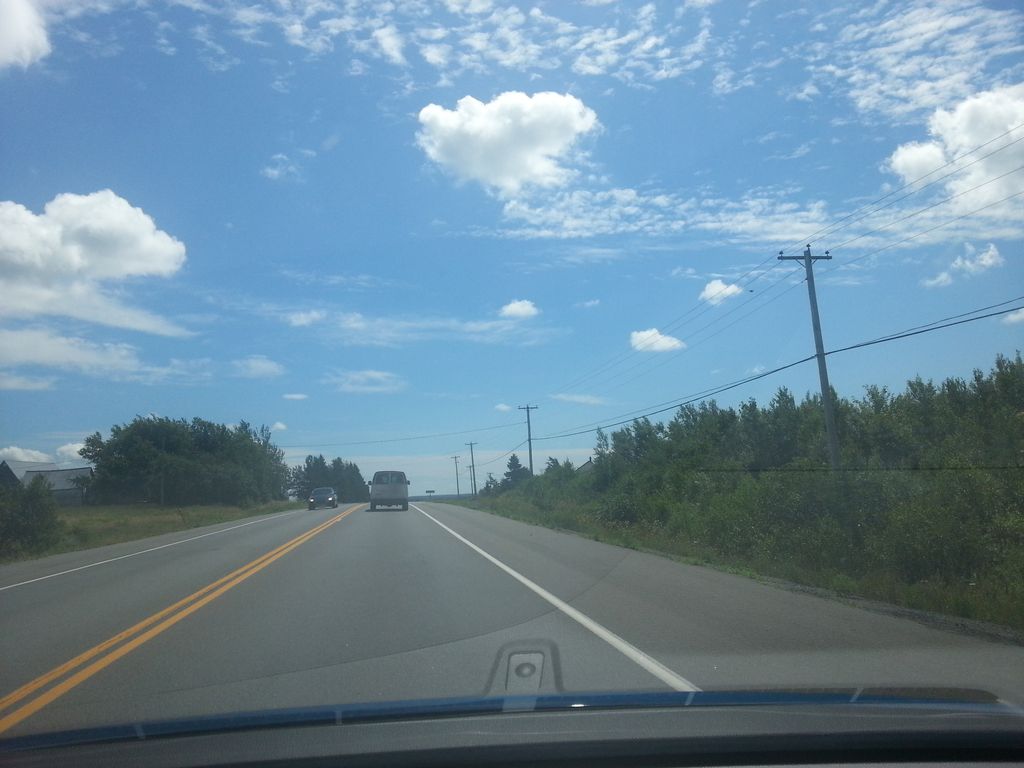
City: charlottetown